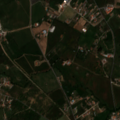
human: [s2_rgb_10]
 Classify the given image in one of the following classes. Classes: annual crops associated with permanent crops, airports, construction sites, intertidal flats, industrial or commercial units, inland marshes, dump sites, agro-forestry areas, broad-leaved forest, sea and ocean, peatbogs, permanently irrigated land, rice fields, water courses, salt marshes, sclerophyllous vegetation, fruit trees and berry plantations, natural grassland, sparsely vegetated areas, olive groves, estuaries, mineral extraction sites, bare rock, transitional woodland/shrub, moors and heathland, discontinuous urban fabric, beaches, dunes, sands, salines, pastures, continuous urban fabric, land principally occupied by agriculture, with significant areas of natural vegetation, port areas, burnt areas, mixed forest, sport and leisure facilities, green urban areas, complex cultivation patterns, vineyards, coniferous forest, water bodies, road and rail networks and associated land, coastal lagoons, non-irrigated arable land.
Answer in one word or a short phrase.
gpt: continuous urban fabric